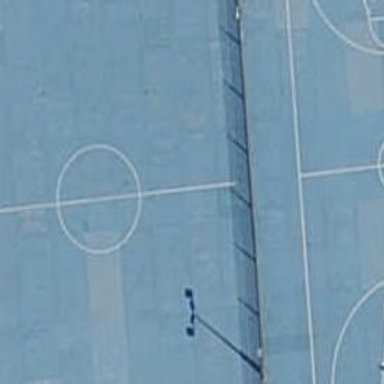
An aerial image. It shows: Handball pitch for leisure sports on the land.